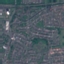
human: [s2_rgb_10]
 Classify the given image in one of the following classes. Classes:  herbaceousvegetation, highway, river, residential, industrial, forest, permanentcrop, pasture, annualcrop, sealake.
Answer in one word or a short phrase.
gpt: Residential